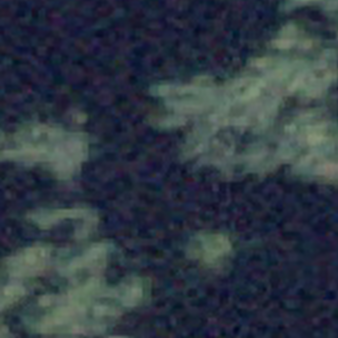
Label: other